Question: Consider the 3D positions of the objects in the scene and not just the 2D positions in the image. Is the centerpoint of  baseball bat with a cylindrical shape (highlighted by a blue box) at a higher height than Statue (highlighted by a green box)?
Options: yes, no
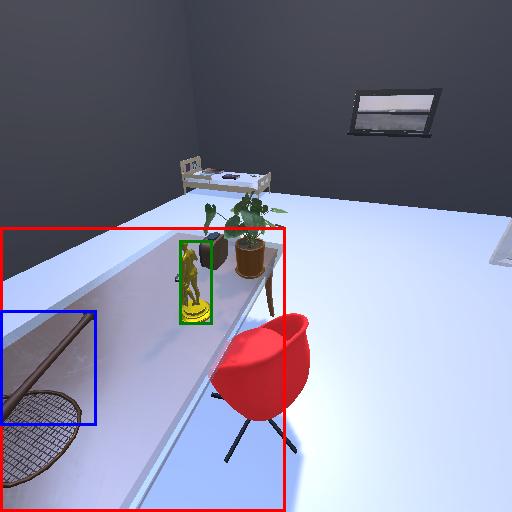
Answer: yes